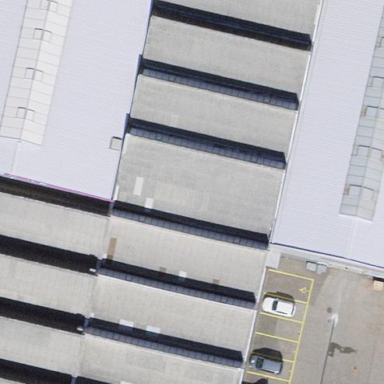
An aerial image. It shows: Industrial building.